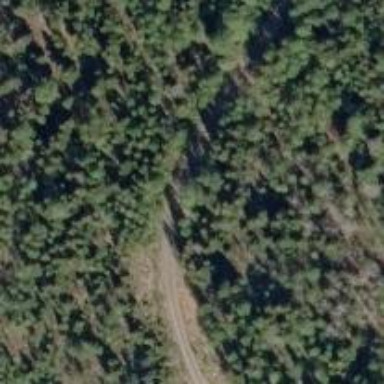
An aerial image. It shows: Well-maintained track road with grade 1 tracktype.